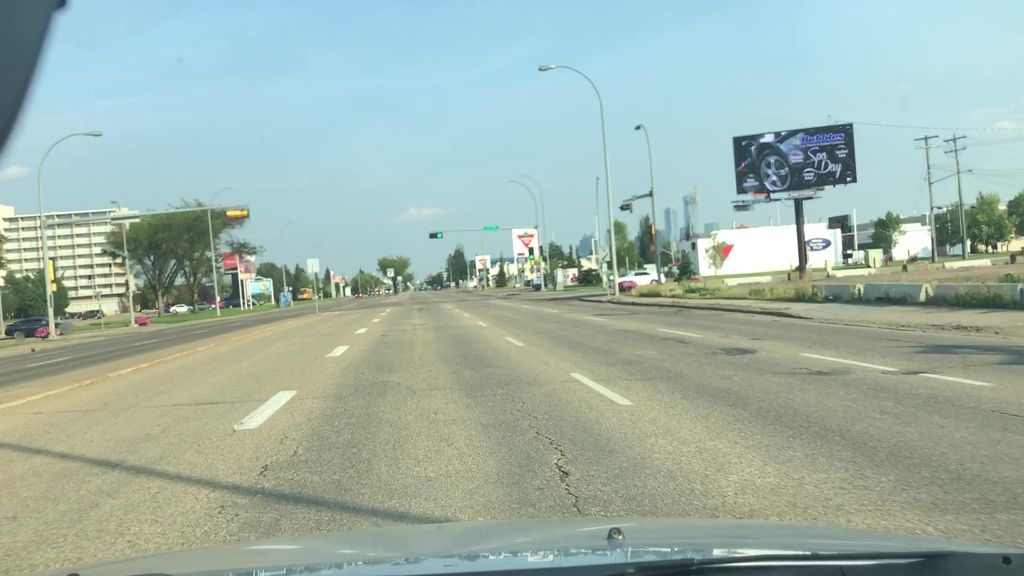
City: edmonton